Question: I run a web-based timeline maker that lets users create timelines in HTML/JavaScript and then export them to PDF files for printing when they're done.
I have had several users report issues with exporting their timelines to PDFs when the timelines contain certain Unicode characters. Here, for example, is a screenshot showing the web page and the PDF file that is generated:

I've been trying to wrap my head around why some Unicode character blocks like Block Elements and Georgian will export but Chinese and Japanese will not. Also, the export works correctly when I perform it on my local computer, but results in the above output when exporting on Heroku.
Does anyone know what might be causing this?
For completeness, the backend is in Ruby on Rails and it uses the PDFKit gem to convert the HTML page to a PDF and the site is hosted on Heroku.
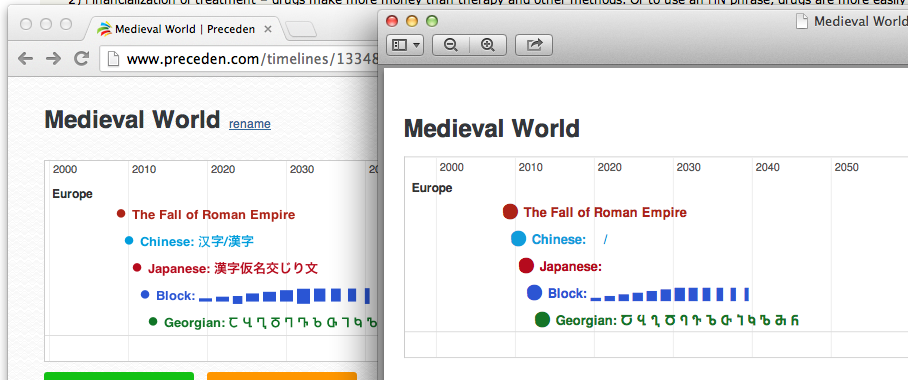
Answer: Having personally experienced this with Rails and Heroku, I can tell you the reason is either (A) fonts on your system not matching the fonts on Heroku, or (B) 'pdfkit' having trouble loading custom fonts linked through CSS, or some combination of both
Most likely, you are referencing fonts on your local system (which contain glyphs for special characters) that don't match the fonts on Heroku. Run 'fc-list' in Heroku's bash to get a list of their installed fonts, and substitute your font(s) for one that has the needed charset. However, now you will have to ensure that this font is also installed on your local machine. (Even worse, you could use different fonts for 'dev' and 'production'.)
You can also try <URL>.
The best solution I've found is to encode and embed fonts directly into CSS. Base-64 encode a font, and add it to the stylesheet:
'''
@font-face {
font-family: 'OpenSans';
src: url(data:font/truetype;charset=utf-8;base64,AAEAAAATAQA...
}
'''
Now you have a bulletproof stylesheet that's portable and self-compatible with every system.